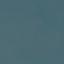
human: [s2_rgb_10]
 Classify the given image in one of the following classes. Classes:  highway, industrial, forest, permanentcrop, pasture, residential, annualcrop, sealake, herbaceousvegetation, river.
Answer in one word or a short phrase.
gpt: SeaLake